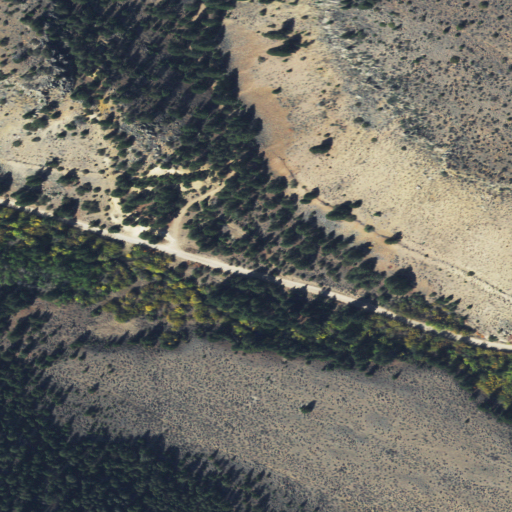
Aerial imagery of valley in Montana named Clarks Canyon containing shrub, grassland, and evergreen forest